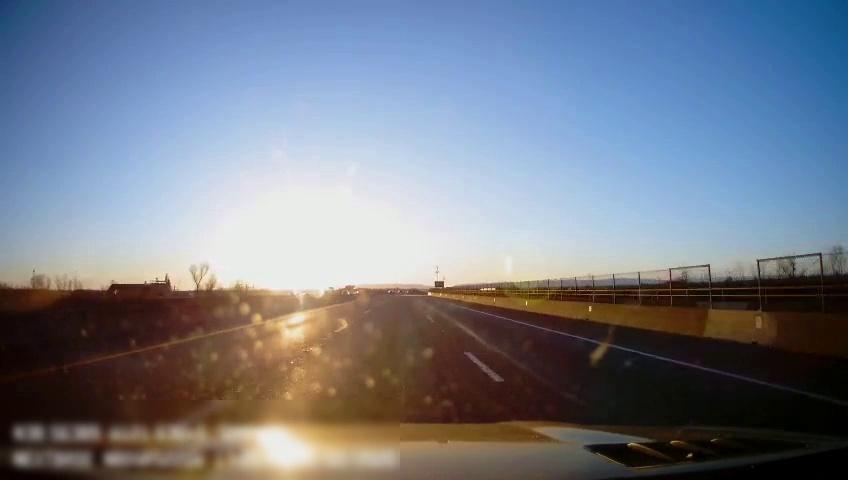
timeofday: Day
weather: Sunny
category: Drivable Space
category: Lanes | Alternate Lane
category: Lanes | Current Lane
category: Lanes | Current Lane
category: Lanes | Alternate Lane